Aerial crown-view tile of a tropical tree (Barro Colorado Island, Panama), acquired 20250217:
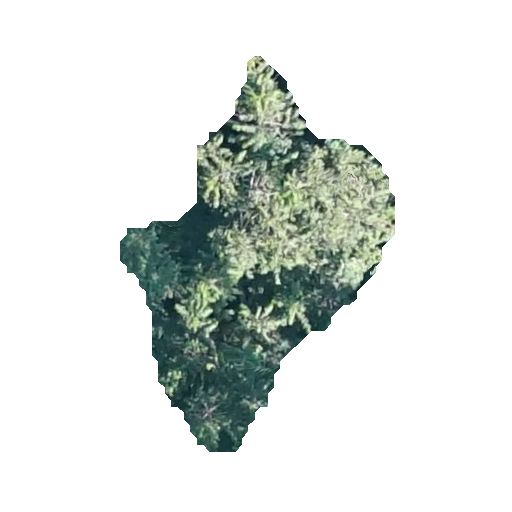
Species: Virola surinamensis
GBIF accepted scientific name: Virola surinamensis
Crown area: 82.546 m²